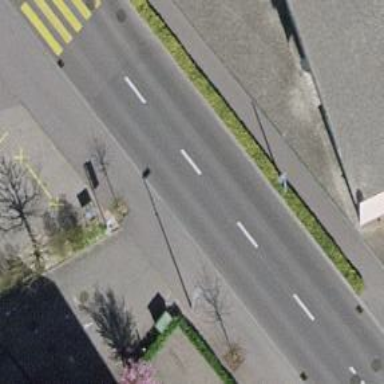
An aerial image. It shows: Tertiary road with asphalt surface and sidewalks on both sides.